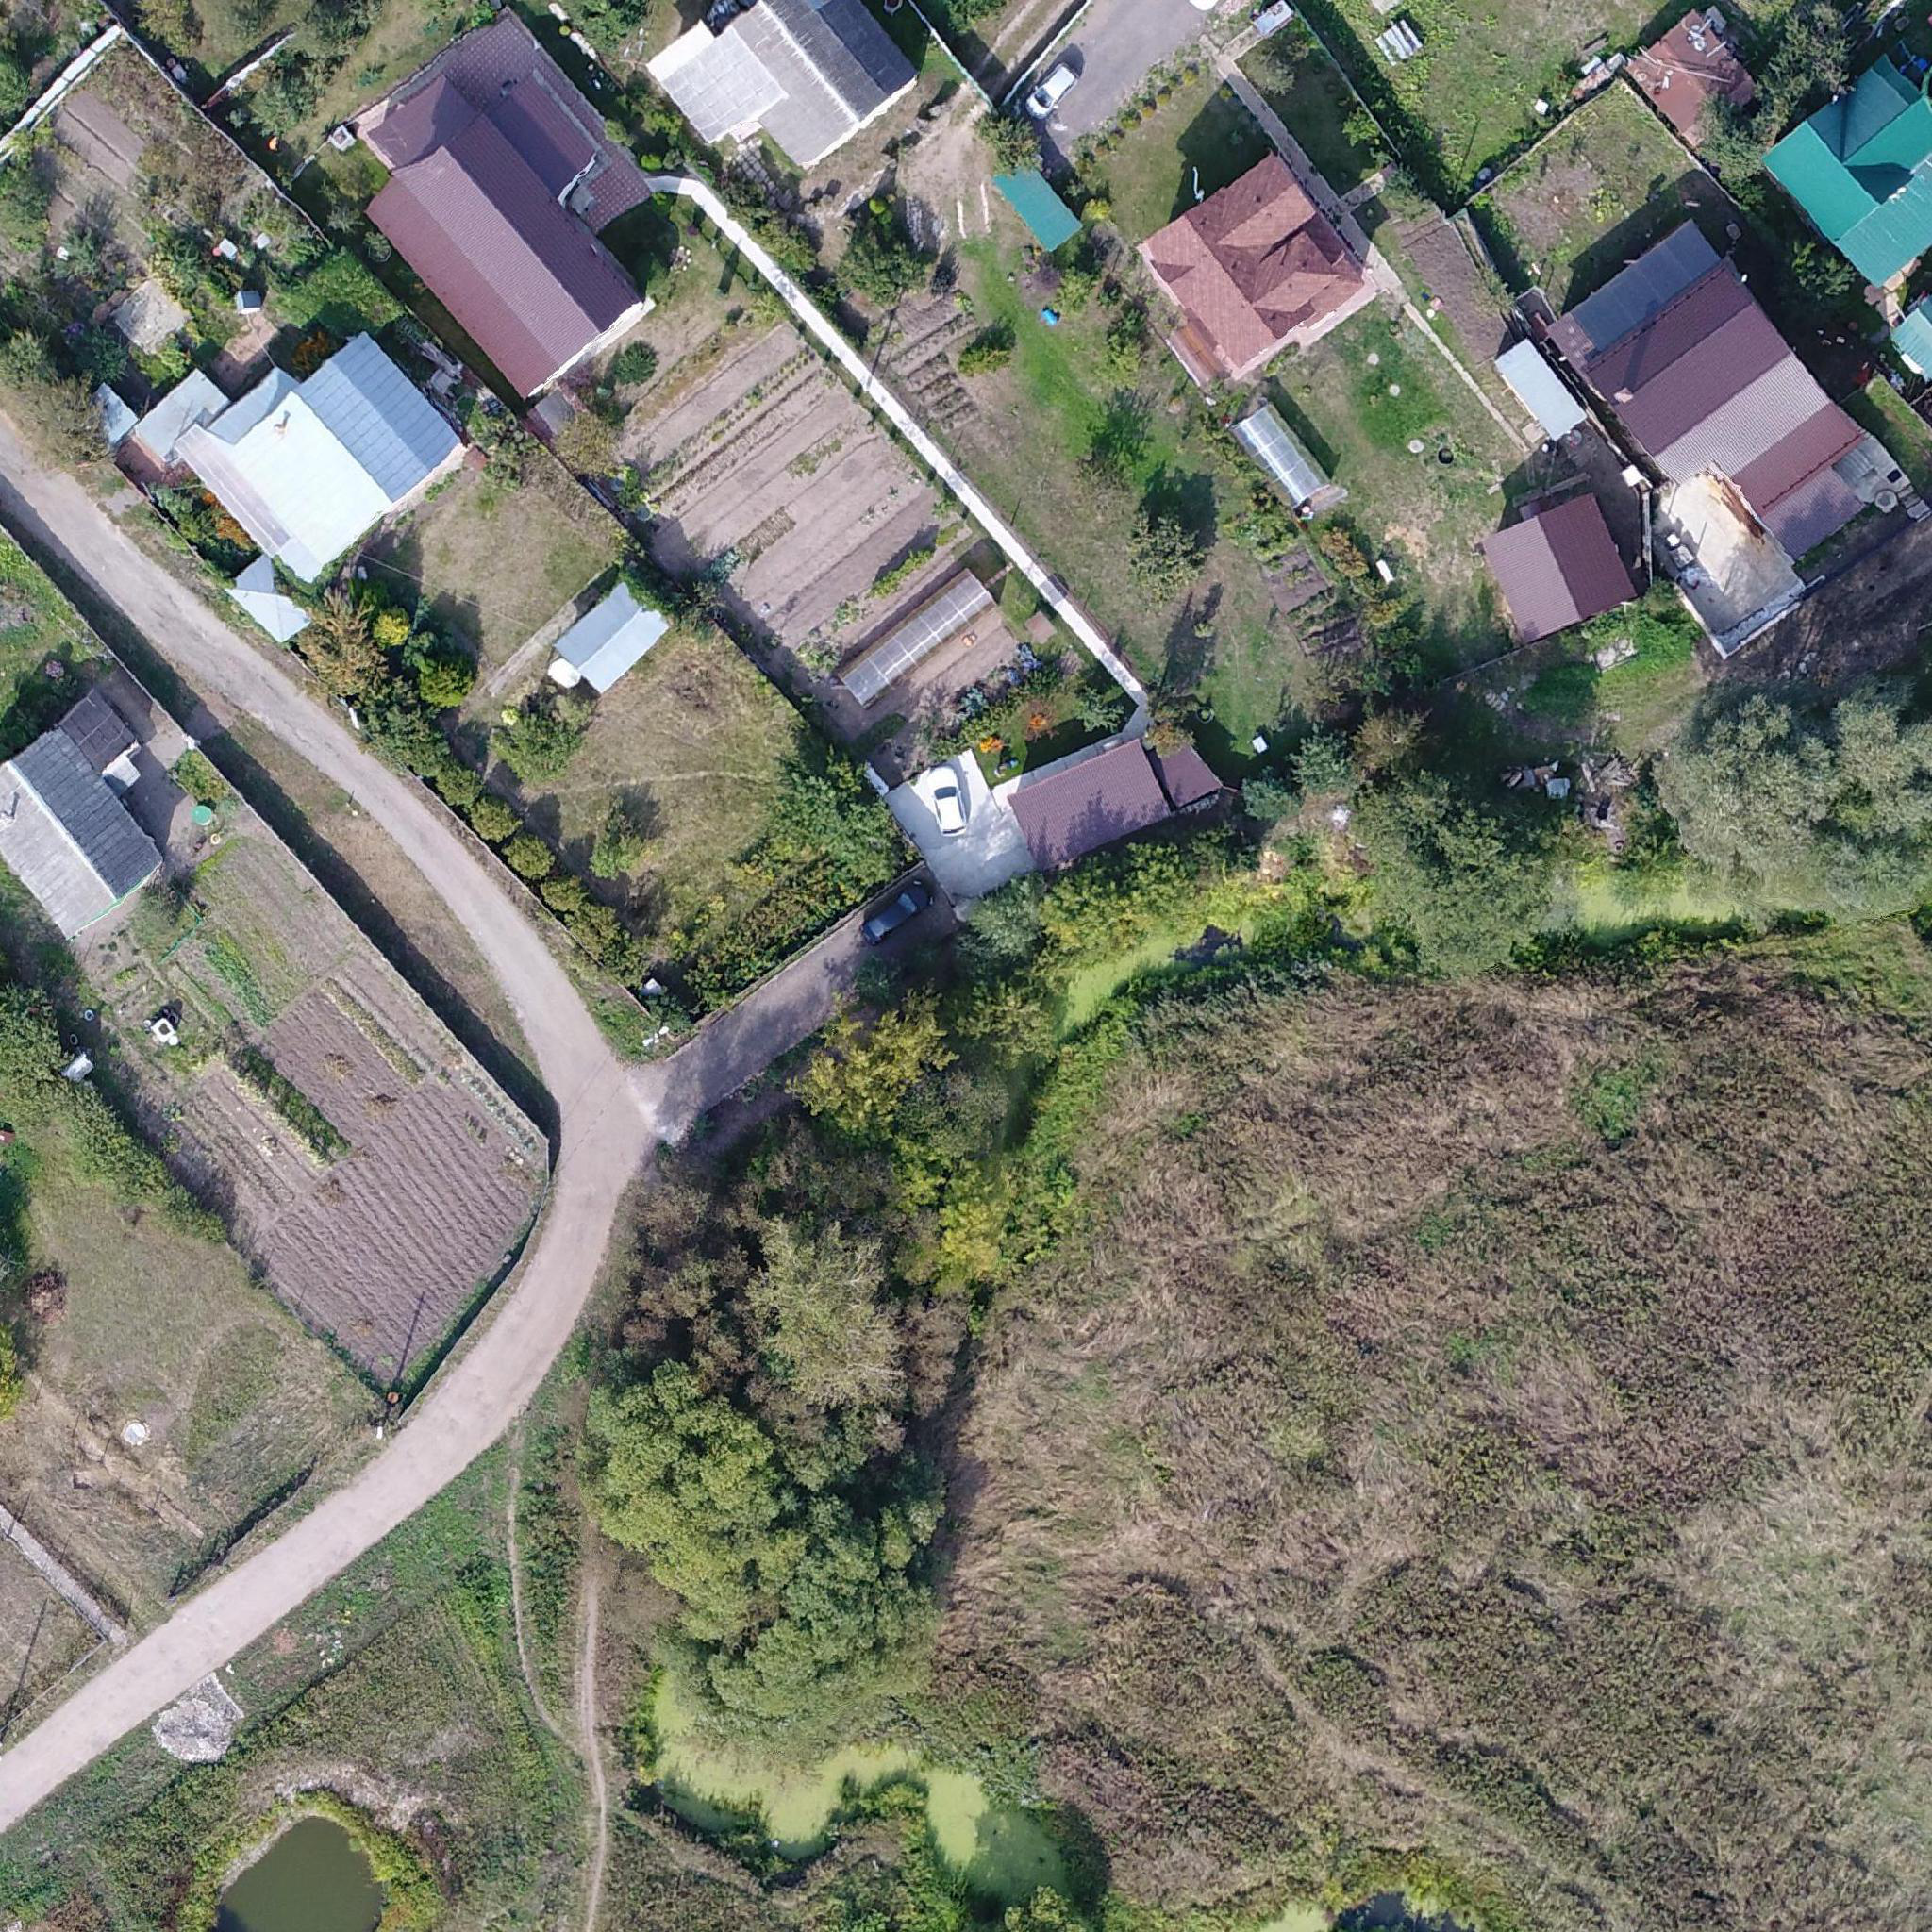
Biome: Sarmatic mixed forests